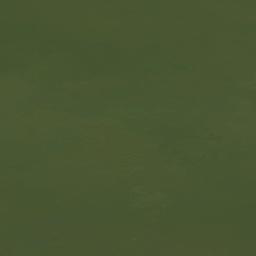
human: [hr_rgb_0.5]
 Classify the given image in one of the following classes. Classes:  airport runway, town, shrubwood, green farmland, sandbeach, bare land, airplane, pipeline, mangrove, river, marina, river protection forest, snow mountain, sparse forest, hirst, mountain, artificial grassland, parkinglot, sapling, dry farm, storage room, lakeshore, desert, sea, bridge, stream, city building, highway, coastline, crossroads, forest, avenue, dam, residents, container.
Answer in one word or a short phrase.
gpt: sea